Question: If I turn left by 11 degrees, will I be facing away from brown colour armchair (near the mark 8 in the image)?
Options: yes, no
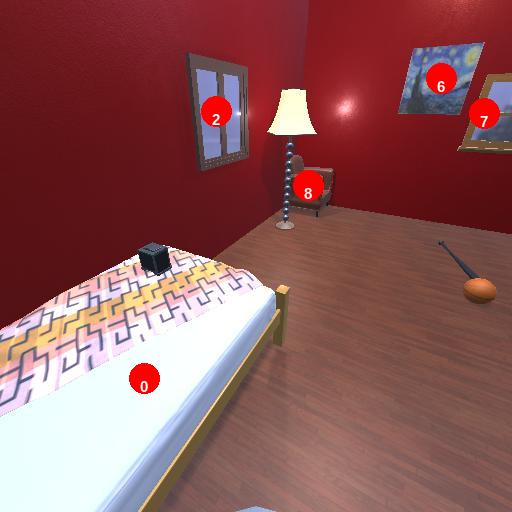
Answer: yes